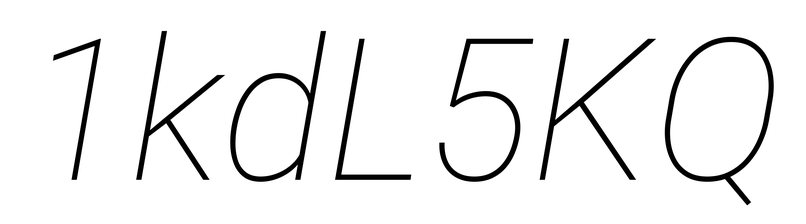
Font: Roboto-Italic_Thin_Italic